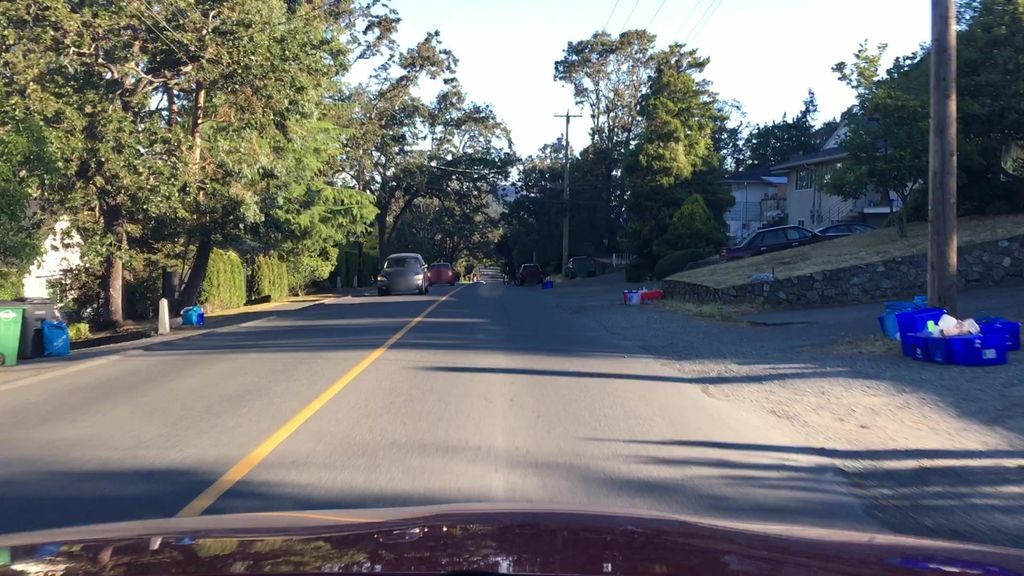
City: victoria